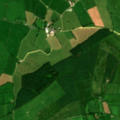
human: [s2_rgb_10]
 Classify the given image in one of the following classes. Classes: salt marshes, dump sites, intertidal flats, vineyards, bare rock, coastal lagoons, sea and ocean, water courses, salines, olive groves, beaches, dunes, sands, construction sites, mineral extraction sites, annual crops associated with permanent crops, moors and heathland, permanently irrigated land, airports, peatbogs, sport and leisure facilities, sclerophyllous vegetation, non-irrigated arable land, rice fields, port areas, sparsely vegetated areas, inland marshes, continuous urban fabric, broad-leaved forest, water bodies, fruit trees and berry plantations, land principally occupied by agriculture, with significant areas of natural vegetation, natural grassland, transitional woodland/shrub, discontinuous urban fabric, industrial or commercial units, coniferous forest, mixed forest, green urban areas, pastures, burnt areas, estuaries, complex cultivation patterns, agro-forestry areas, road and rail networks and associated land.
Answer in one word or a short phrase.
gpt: pastures, coniferous forest